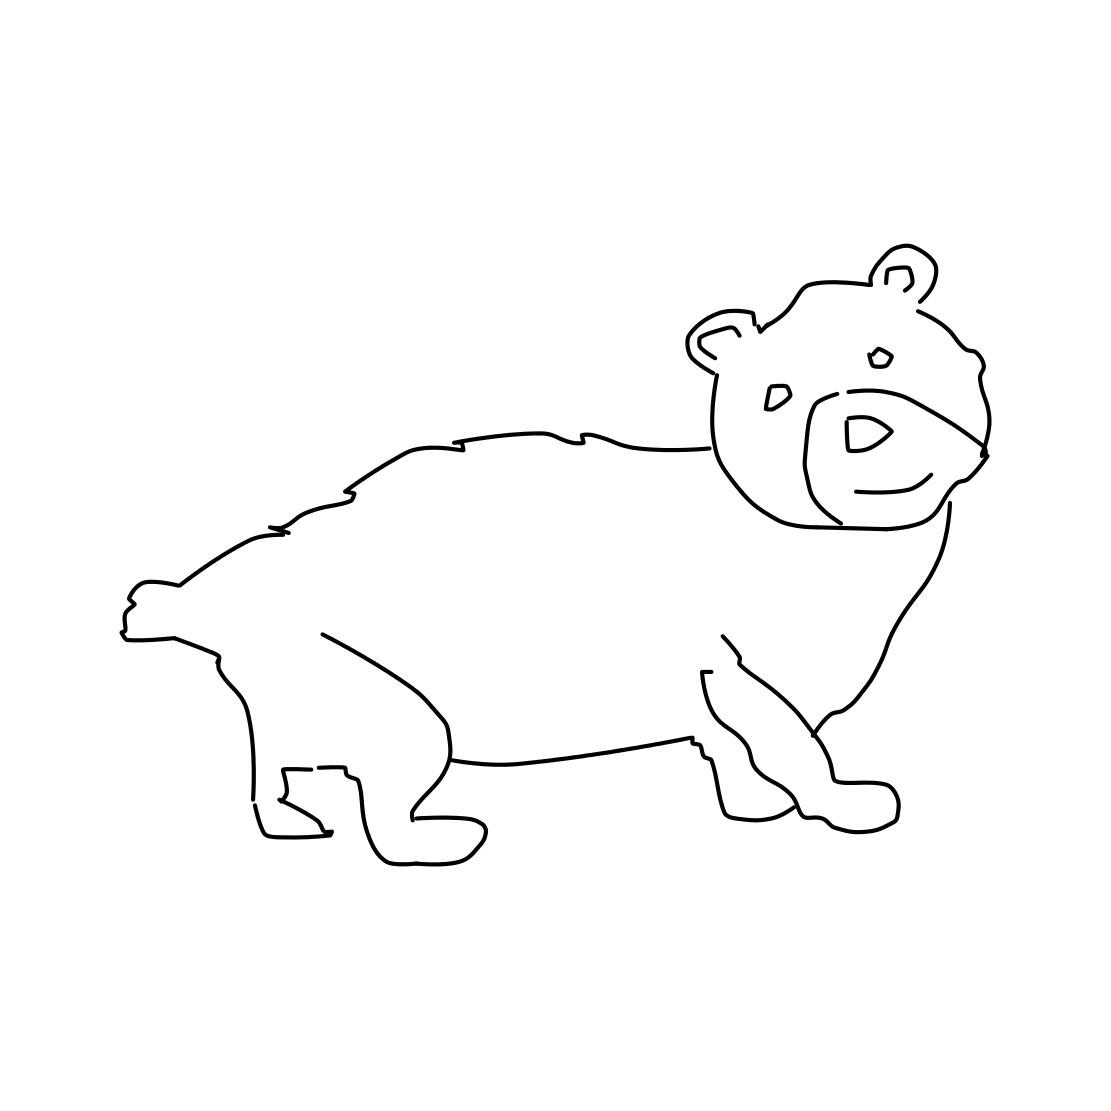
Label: bear (animal)